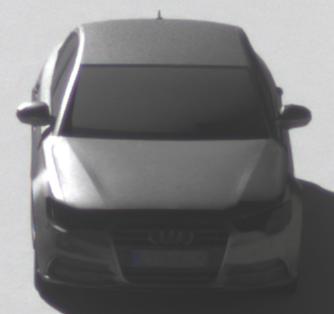
Make: Audi
Model: A6 2.0 TFSI
Detailed model: A6 (C7) Limousine
Model produced from: 2011/10
Model produced until: 2014/09
Doors: 4
Color: gray
Road condition: dry road
Daytime: morning or afternoon
Contrast: high contrast